Question: What is the value of the measurement in the image?
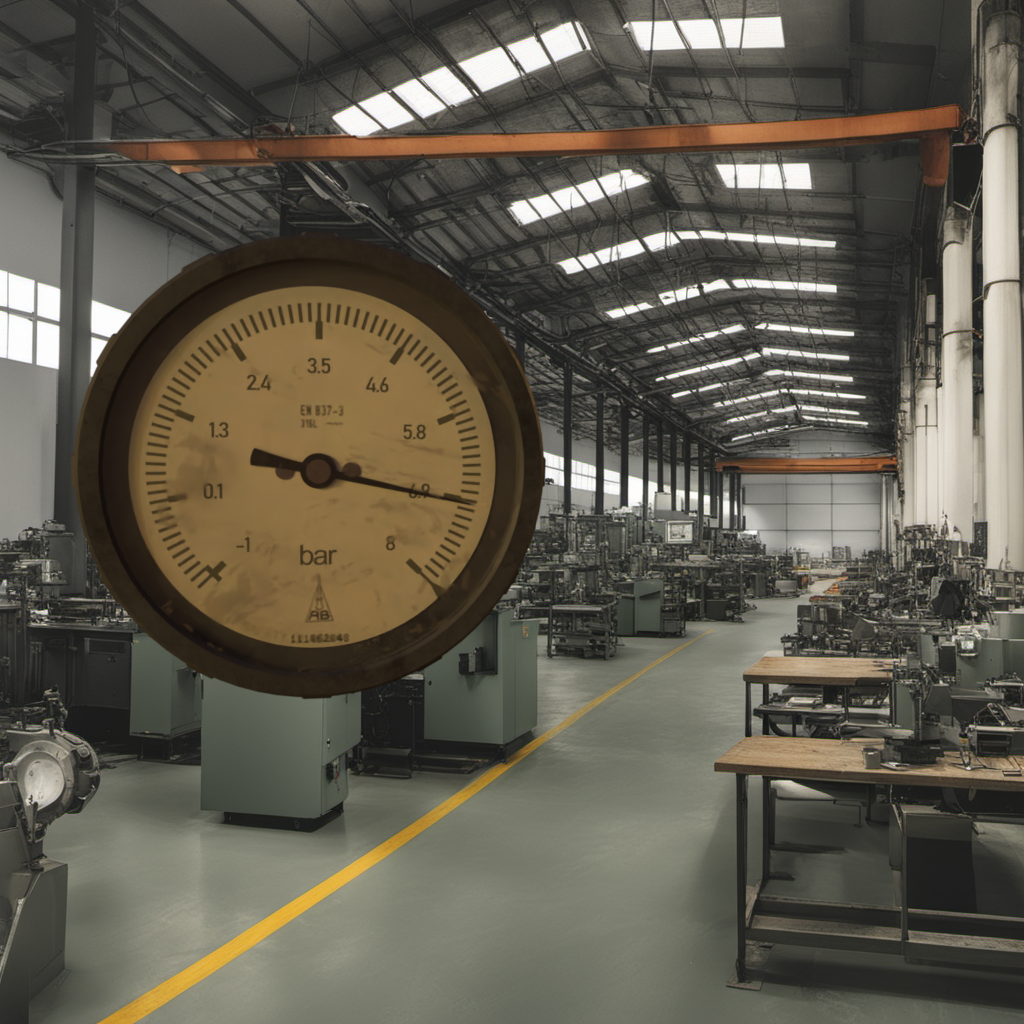
Answer: The result is 6.88
Question: What is the range of this measurement?
Answer: The range is from -1 to 8
Question: What is the minimum and maximum reading range of the measurement in the image?
Answer: The minimum value is -1 and the maximum value is 8